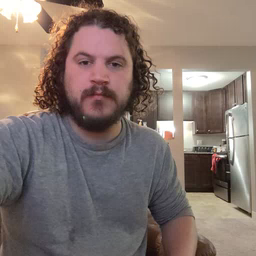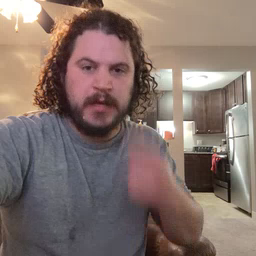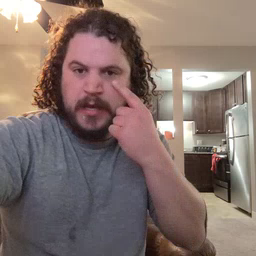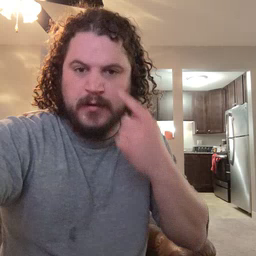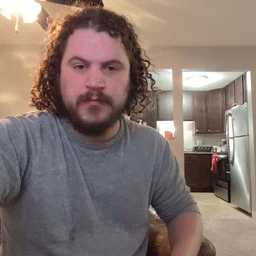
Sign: eye